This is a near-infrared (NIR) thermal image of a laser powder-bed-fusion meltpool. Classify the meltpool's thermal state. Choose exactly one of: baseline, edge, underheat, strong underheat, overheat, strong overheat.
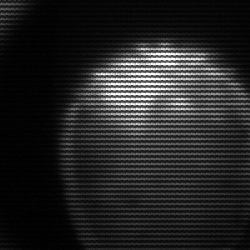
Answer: edge